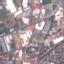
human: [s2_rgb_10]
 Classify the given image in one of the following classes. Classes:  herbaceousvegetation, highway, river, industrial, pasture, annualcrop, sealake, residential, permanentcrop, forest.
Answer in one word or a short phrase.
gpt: Industrial